Interaction volume radius: 5 \u00c5
Interaction volume height: 20 \u00c5
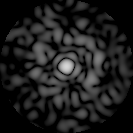
Disorder parameter: 0.7736